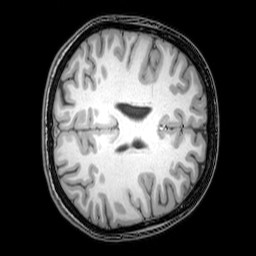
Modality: T1w
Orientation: axial
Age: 24
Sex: female
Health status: healthy
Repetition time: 0.081 s
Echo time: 0.037 s